Field crop: tomato
Growth stage: 2
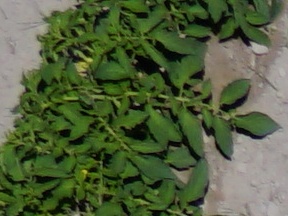
Species: tomato